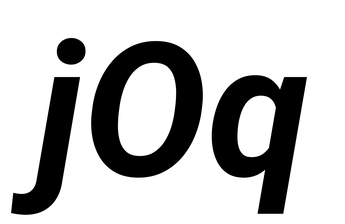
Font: Roboto-Italic_Bold_Italic